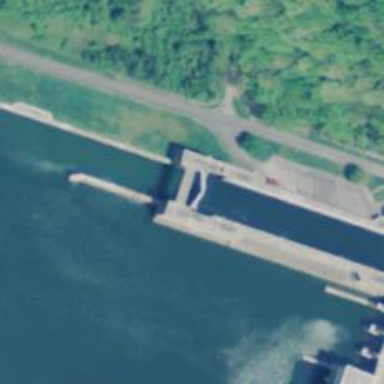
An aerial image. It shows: Lock gate on waterway.